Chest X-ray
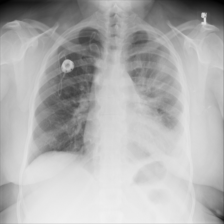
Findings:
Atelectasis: negative
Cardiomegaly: negative
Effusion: positive
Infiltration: negative
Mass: negative
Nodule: positive
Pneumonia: negative
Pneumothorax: negative
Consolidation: negative
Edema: negative
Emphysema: negative
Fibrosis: negative
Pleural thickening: negative
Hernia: negative